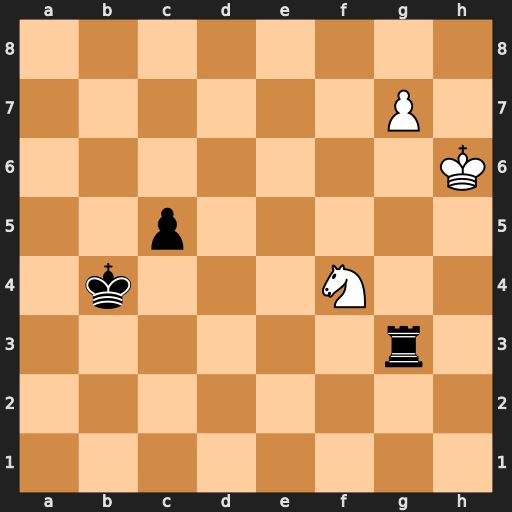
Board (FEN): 8/6P1/7K/2p5/1k3N2/6r1/8/8
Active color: w
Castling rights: -
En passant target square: -
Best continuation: Ng6 Rh3+ Kg5